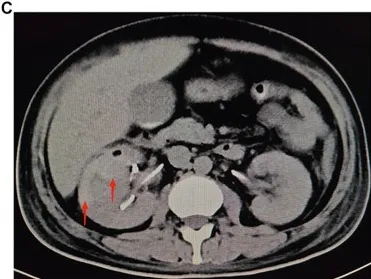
(C) CT of both kidneys. The right kidney is increased in size, heterogeneous in density, with multiple patchy hyperdense shadows, and clear perirenal space in both kidneys. The red arrow shows a hematoma in the upper pole of the right kidney (September 22, 2022, day 19 of admission).
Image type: radiology (ct)